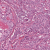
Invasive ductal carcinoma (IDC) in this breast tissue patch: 1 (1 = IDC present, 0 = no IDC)